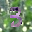
Label: 3